Brain MRI, t2w sequence, axial 2D slice.
Patient: age 35, sex F, weight 95 kg, height 1.95 m
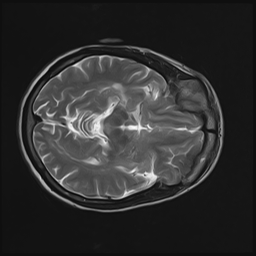